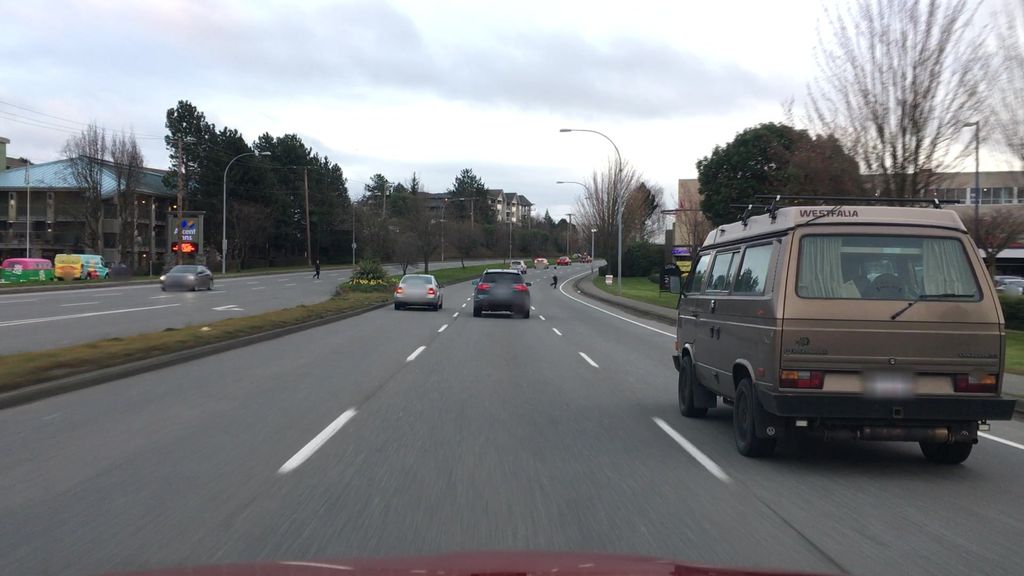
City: victoria